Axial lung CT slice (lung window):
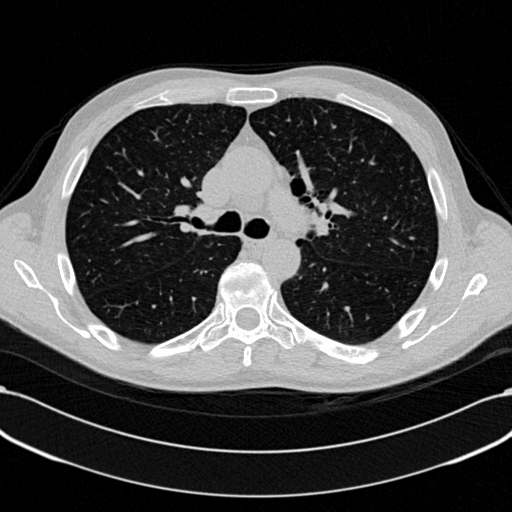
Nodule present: no